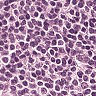
Metastatic tissue present: no